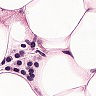
Metastatic tissue present: yes